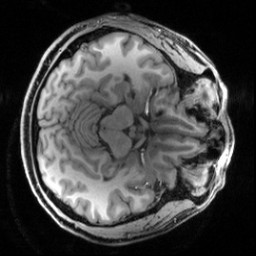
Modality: T1w
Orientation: axial
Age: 25
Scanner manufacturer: siemens
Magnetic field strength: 3 T
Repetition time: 2.5 s
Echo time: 0.00444 s